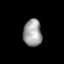
Tissue: prostate
Cell type: Myeloid cells
Senescence score: 0.3555
Nuclear area (px): 489
Mean DAPI intensity: 159.067